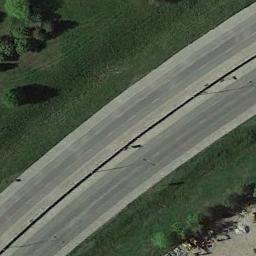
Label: freeway